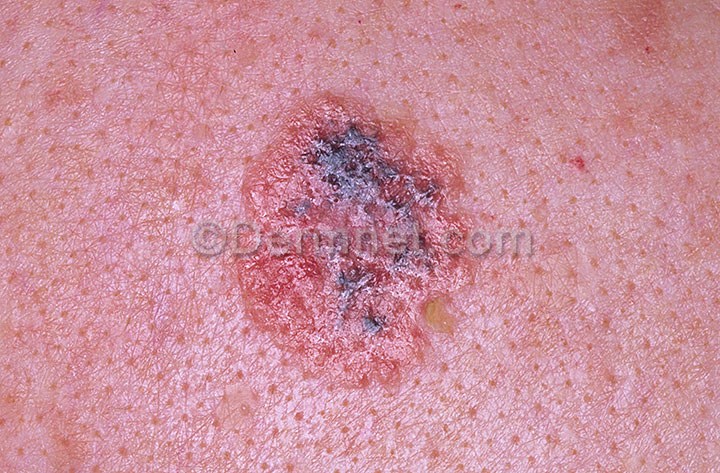
Disease: Seborrheic Keratoses and other Benign Tumors